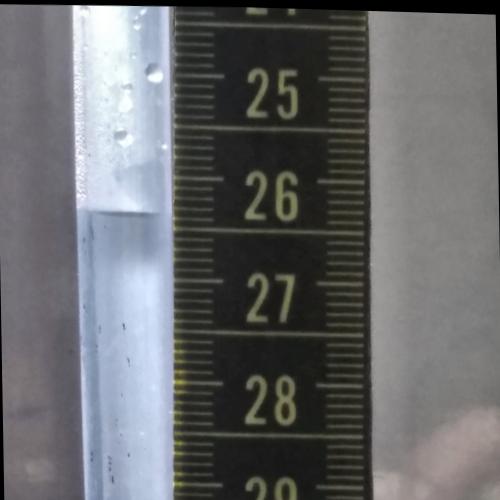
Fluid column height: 26.4 cm